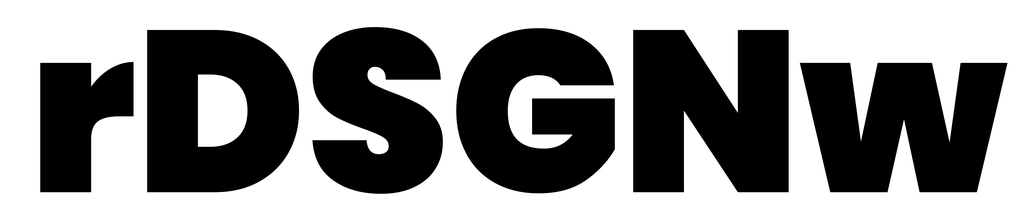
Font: Poppins-Black